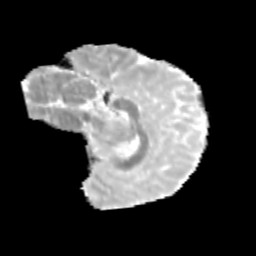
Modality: MD
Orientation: sagittal
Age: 11
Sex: male
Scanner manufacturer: siemens
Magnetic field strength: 3 T
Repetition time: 3.8 s
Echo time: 0.07 s